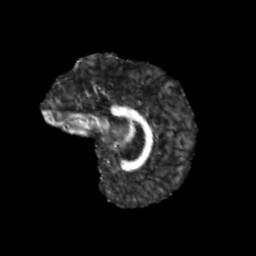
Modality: FA
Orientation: sagittal
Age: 10
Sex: male
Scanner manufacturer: siemens
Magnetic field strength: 3 T
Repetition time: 3.8 s
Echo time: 0.07 s